Aerial crown-view tile of a tropical tree (Barro Colorado Island, Panama), acquired 20250217:
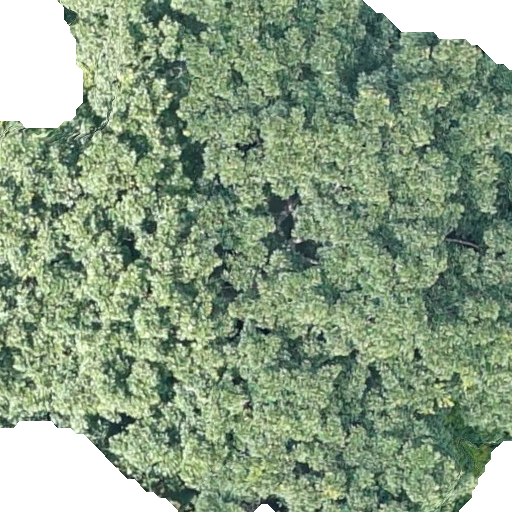
Species: Ficus obtusifolia
GBIF accepted scientific name: Ficus obtusifolia
Crown area: 441.856 m²